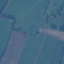
Land use / land cover: Pasture